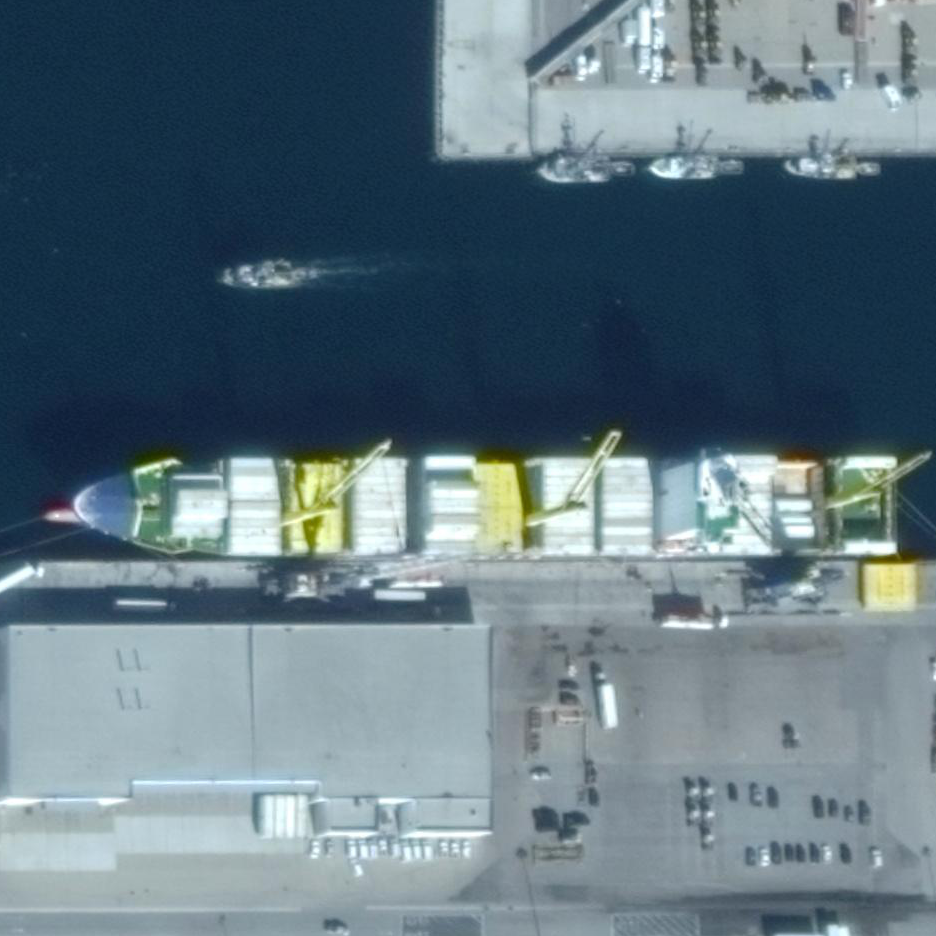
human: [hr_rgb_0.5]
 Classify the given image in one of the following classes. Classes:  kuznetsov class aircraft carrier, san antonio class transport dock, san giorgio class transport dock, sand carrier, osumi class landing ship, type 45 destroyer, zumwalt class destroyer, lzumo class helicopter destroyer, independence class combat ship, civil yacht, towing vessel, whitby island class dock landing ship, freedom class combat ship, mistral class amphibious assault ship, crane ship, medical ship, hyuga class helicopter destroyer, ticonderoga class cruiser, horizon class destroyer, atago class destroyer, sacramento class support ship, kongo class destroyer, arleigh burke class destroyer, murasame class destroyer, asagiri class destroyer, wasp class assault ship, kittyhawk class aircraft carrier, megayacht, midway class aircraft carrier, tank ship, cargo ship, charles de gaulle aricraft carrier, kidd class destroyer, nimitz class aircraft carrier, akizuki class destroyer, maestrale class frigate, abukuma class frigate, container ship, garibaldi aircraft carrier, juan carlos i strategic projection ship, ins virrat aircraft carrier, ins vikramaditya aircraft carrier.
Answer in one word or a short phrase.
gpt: Container ship